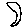
Label: moon